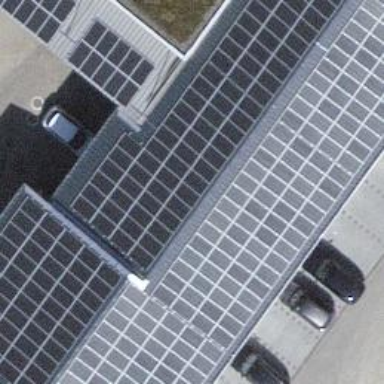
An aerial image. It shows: Solar power generator utilizing photovoltaic technology with solar photovoltaic panels.